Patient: sex F, age 62
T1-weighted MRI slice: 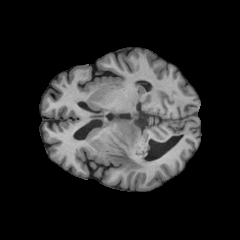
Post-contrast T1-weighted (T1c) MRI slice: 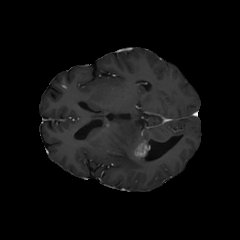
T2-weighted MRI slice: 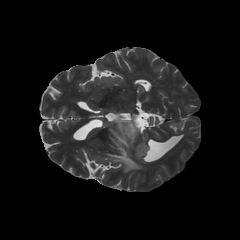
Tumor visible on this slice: yes
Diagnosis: Glioblastoma, IDH-wildtype
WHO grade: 4